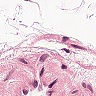
Metastatic tissue present: no